Question: I've got something that I've never saw before. A local variable that doesn't appear in Local Variables windows when debugging. I'm attaching a image.
As you can see, I'm using the variable in code and optimization is disabled when debugging. But I'm also using generics and anonymous methods, things that I'm not a specialist.
The code of the problematic procedure is this (What the procedure does is order the two first arrays ArrayNomes, ArrayValores by length of the string in first array in a desc order):
'''
procedure OrdenarArrays(var ArrayNomes, ArrayValores: array of string; var ArrayIndices: array of Integer);
var
Comparer: IComparer<Integer>;
I: Integer;
tmpNomesCampos, tmpValoresCampos: array of String;
begin
SetLength(tmpNomesCampos, cdsCadastro.FieldCount);
SetLength(tmpValoresCampos, cdsCadastro.FieldCount);
//Carregar os NomesCampos para serem usados na comparacao
for I := 0 to High(arrayIndices) do
begin
tmpNomesCampos[I] := ArrayNomes[I];
end;
{ Cria novo delegatedcomparer. Ele permite o uso de um callback para comparar os arrays}
Comparer := TDelegatedComparer<Integer>.Create(
{ TComparison<Integer> }
function(const Left, Right: Integer): Integer
begin
{colocar em ordem decrescente de acordo com o tamanho do nome do campo}
// Result := Left - Right;
Result := -(Length(tmpNomesCampos[Left]) - Length(tmpNomesCampos[Right]));
end);
{ Ordena o Array base }
TArray.Sort<Integer>(arrayIndices, Comparer);
//Reordenar os NomesCampos de acordo com o array IndicesCampos
for I := 0 to High(arrayIndices) do
begin
tmpNomesCampos[I] := ArrayNomes[arrayIndices[I]];
tmpValoresCampos[I] := ArrayValores[arrayIndices[I]];
end;
//Salvar nos arrays definitivos;
for I := 0 to High(arrayIndices) do
begin
ArrayNomes[I] := tmpNomesCampos[I];
ArrayValores[I] := tmpValoresCampos[I];
end;
end;
'''
Is this variable not showing a bug? Is it an already known bug? Or could it be a feature on using generics and anonymous methods that I don't know?
System: Windows 7 64 bits/Delphi XE (latest updates)
---
UPDATE: Changed the code to a simplified console version below. This may help anyone who want to test in his Delphi version.
Note: It doesn't fill the original arrays, because it is not necessary to show the issue;
'''
program Project1;
{$APPTYPE CONSOLE}
uses
SysUtils, Generics.Collections, Generics.Defaults;
procedure OrdenarArrays(var ArrayNomes, ArrayValores: array of string; var ArrayIndices: array of Integer);
var
Comparer: IComparer<Integer>;
I: Integer;
tmpNomesCampos, tmpValoresCampos: array of String;
begin
SetLength(tmpNomesCampos, Length(arrayIndices));
SetLength(tmpValoresCampos, Length(arrayIndices));
//Carregar os NomesCampos para serem usados na comparacao
for I := 0 to High(arrayIndices) do
begin
tmpNomesCampos[I] := ArrayNomes[I];
end;
{ Cria novo delegatedcomparer. Ele permite o uso de um callback para comparar os arrays}
Comparer := TDelegatedComparer<Integer>.Create(
{ TComparison<Integer> }
function(const Left, Right: Integer): Integer
begin
{colocar em ordem decrescente de acordo com o tamanho do nome do campo}
// Result := Left - Right;
Result := -(Length(tmpNomesCampos[Left]) - Length(tmpNomesCampos[Right]));
end);
{ Ordena o Array base }
TArray.Sort<Integer>(arrayIndices, Comparer);
//Reordenar os NomesCampos de acordo com o array IndicesCampos
for I := 0 to High(arrayIndices) do
begin
tmpNomesCampos[I] := ArrayNomes[arrayIndices[I]];
tmpValoresCampos[I] := ArrayValores[arrayIndices[I]];
end;
//Salvar nos arrays definitivos;
for I := 0 to High(arrayIndices) do
begin
ArrayNomes[I] := tmpNomesCampos[I];
ArrayValores[I] := tmpValoresCampos[I];
end;
end;
var
NomesCampos, ValoresCampos: array of String;
IndicesCampos: array of Integer;
I: Integer;
begin
try
SetLength(NomesCampos, 42);
SetLength(ValoresCampos, 42);
SetLength(IndicesCampos, 42);
// for I := 0 to 41 do
OrdenarArrays(NomesCampos, ValoresCampos, IndicesCampos);
Readln;
except
on E: Exception do
Writeln(E.ClassName, ': ', E.Message);
end;
end.
'''
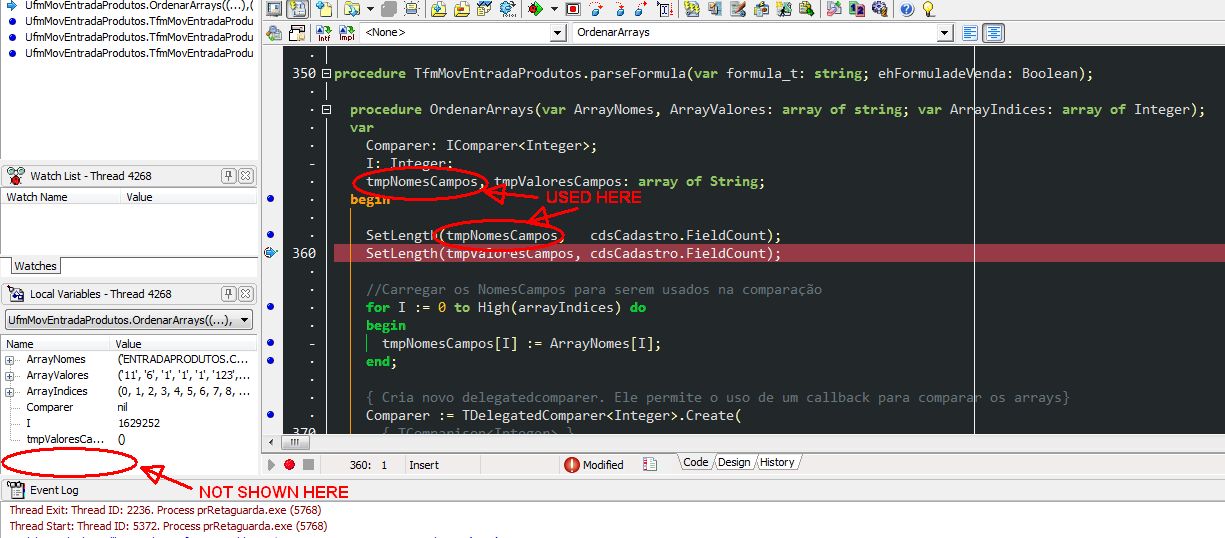
Answer: This is a debugger/IDE bug that is still present in XE5. The problem is, as you suspected, related to the use of anonymous methods. The key is whether or not a variable is captured. When a variable is captured, that variable does not show up in the Locals window. Here is the shortest SSCCE that I can concoct:
'''
{$APPTYPE CONSOLE}
uses
System.SysUtils;
procedure Foo1;
var
func: TFunc<Integer>;
val: Integer;
begin
val := 666;
func :=
function: Integer
begin
Result := val;
end;
end;
procedure Foo2;
var
func: TFunc<Integer>;
val: Integer;
begin
val := 666;
func :=
function: Integer
begin
Result := 666;
end;
end;
begin
Foo1;
Foo2;
Readln;
end.
'''
In the debugger, 'Foo1.val' does not show up in the Locals window. But 'Foo2.val' does.
<URL>